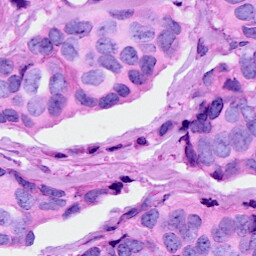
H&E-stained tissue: Breast